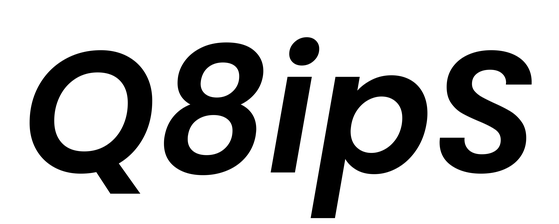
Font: Poppins-SemiBoldItalic